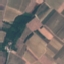
Land use / land cover: PermanentCrop